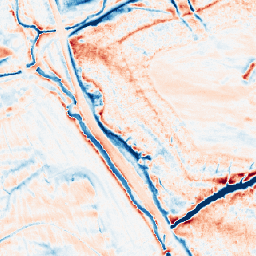
Category: classical
Decomposition family: gaussian_anisotropic
Decomposition parameters: sigma_x: 2
sigma_y: 5
Upsampling method: nearest
Upsampling parameters: scale: 4
Upsampling scale: 4